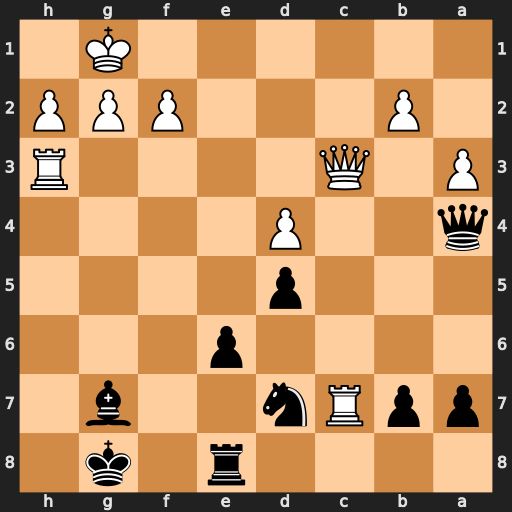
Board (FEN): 4r1k1/ppRn2b1/4p3/3p4/q2P4/P1Q4R/1P3PPP/6K1
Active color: b
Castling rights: -
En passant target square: -
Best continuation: Qd1+ Qe1 Qxe1#